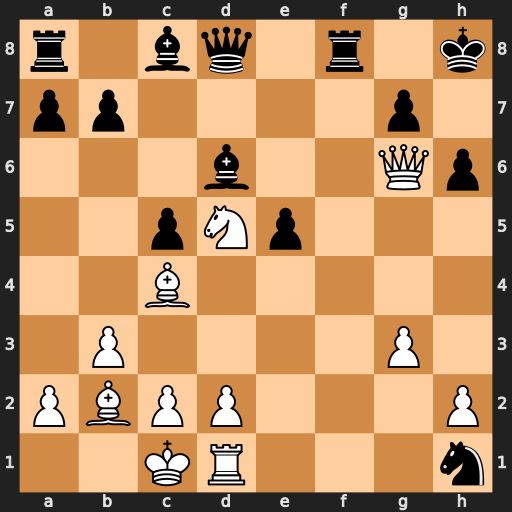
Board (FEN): r1bq1r1k/pp4p1/3b2Qp/2pNp3/2B5/1P4P1/PBPP3P/2KR3n
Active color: w
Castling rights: -
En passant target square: -
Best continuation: Bd3 Bf5 Bxf5 Rxf5 Qxf5